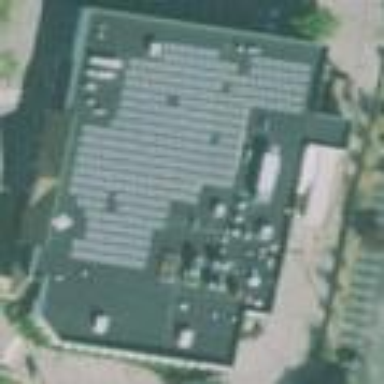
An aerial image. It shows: Retail building housing supermarket.